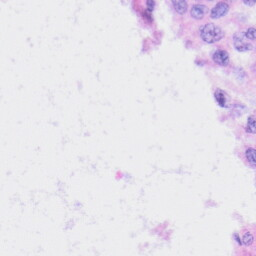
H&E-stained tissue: Liver